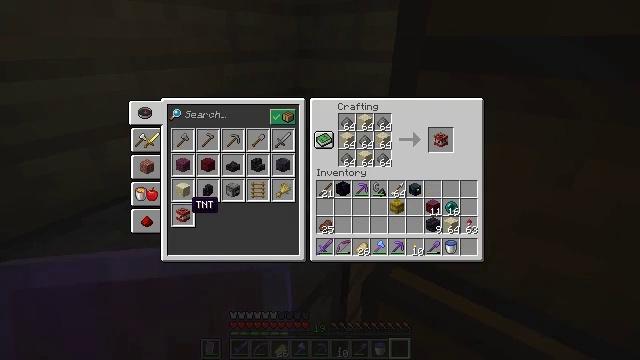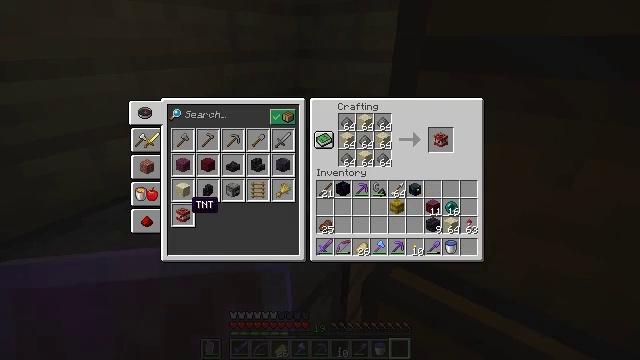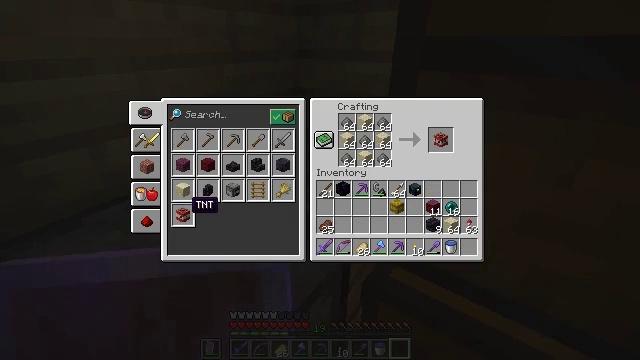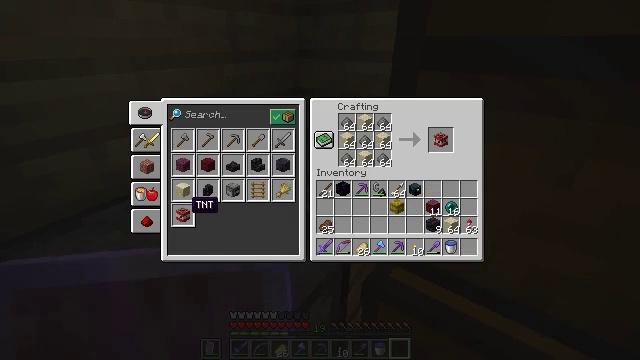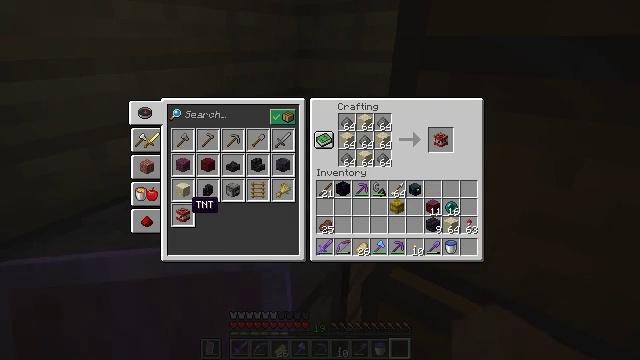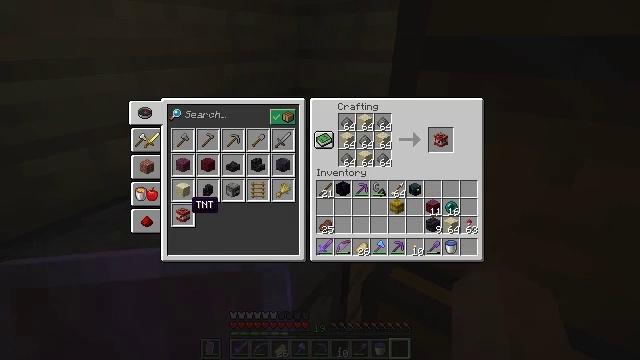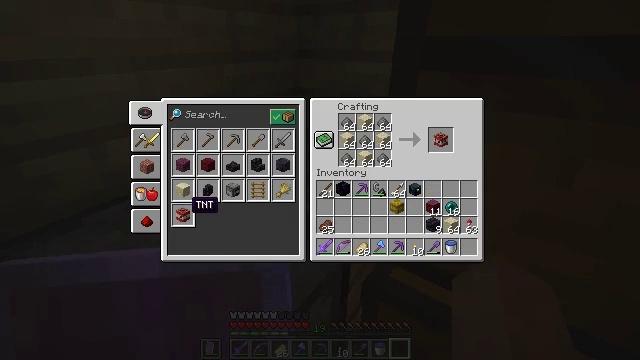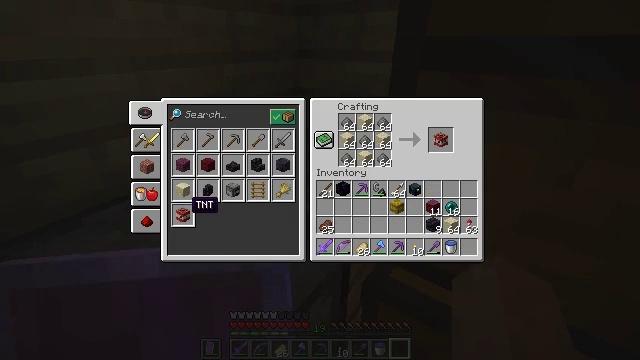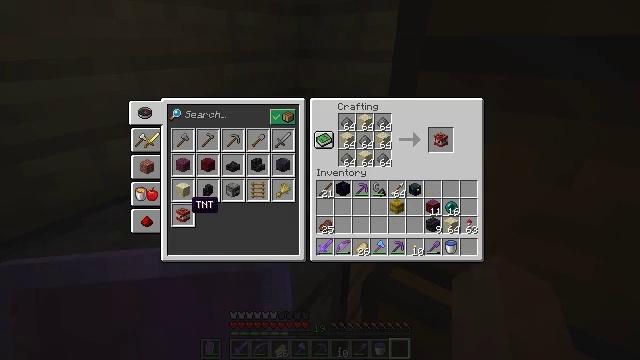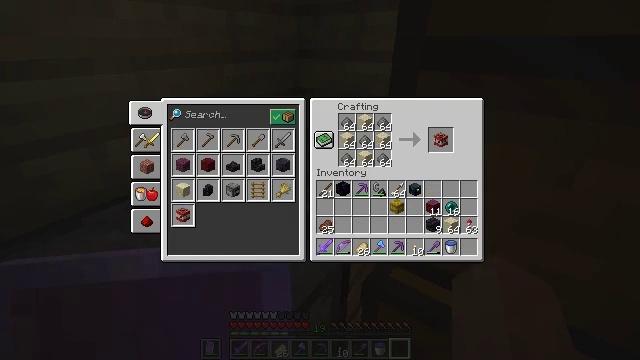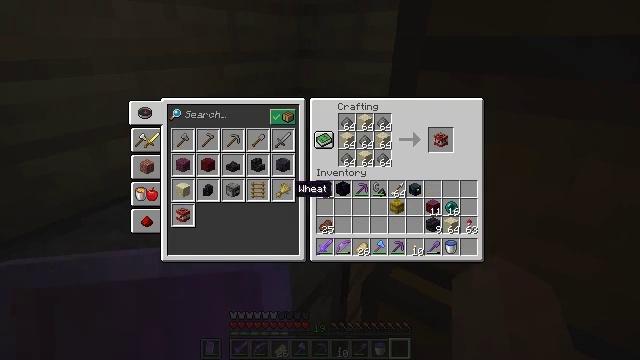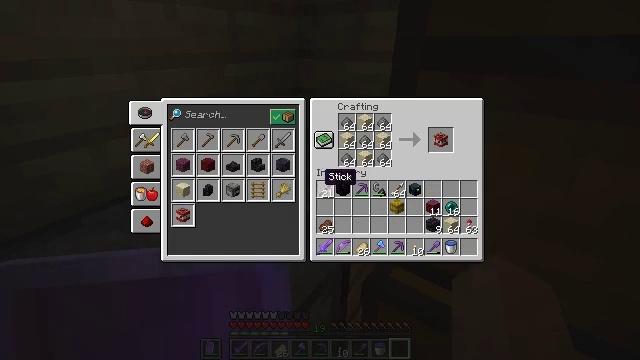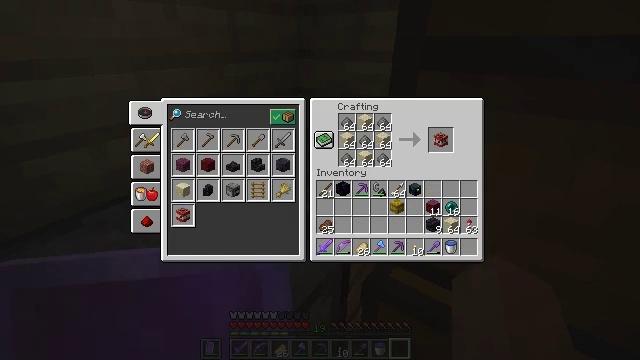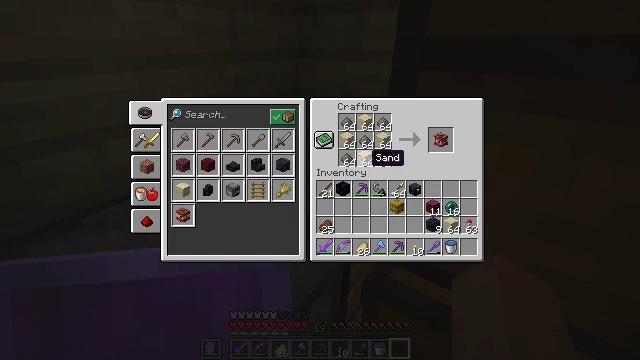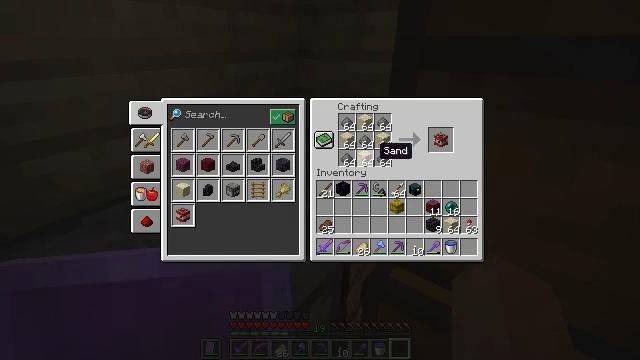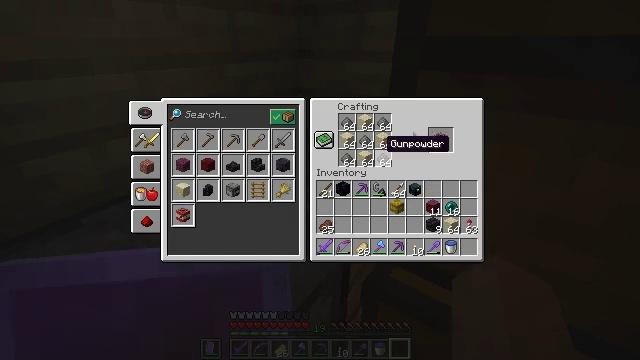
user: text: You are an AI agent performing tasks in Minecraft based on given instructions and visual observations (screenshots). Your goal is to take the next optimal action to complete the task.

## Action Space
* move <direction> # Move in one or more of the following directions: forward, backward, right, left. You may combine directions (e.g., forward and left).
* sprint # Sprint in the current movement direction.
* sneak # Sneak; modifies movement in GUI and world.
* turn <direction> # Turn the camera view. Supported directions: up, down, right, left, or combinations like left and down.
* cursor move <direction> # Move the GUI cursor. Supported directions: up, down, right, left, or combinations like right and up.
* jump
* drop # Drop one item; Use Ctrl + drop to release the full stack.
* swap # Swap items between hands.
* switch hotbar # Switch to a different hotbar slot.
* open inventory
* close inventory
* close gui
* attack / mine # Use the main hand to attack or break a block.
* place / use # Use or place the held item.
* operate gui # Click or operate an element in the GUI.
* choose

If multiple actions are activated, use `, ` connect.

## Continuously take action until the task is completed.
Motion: motion action
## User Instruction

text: Use gunpowder and sand to craft TNT.
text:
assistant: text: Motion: sneak, attack / mine
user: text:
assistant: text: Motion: sneak, attack / mine
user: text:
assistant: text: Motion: sneak, attack / mine
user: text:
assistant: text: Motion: sneak, attack / mine
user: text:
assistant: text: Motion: sneak, attack / mine
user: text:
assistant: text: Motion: sneak, attack / mine
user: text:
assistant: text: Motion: sneak, attack / mine
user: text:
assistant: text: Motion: sneak, attack / mine
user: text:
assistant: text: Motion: sneak, turn right
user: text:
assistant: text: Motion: sneak, turn right and up
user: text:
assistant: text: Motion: sneak, turn right and up
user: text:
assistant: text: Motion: sneak, turn right and up
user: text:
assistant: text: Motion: sneak, turn right and up
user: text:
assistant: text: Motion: sneak, turn right and up
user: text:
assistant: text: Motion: sneak, turn right and up
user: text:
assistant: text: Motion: sneak
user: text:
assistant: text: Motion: sneak, turn right
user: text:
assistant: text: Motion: sneak, turn right
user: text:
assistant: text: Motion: sneak, turn right
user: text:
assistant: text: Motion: sneak, turn right
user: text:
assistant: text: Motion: sneak
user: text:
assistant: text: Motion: sneak
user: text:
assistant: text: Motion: sneak
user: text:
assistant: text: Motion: sneak
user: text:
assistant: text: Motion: sneak
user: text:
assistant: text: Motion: sneak
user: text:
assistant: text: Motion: sneak
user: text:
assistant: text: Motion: sneak
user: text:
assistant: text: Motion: sneak
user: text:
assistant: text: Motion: sneak